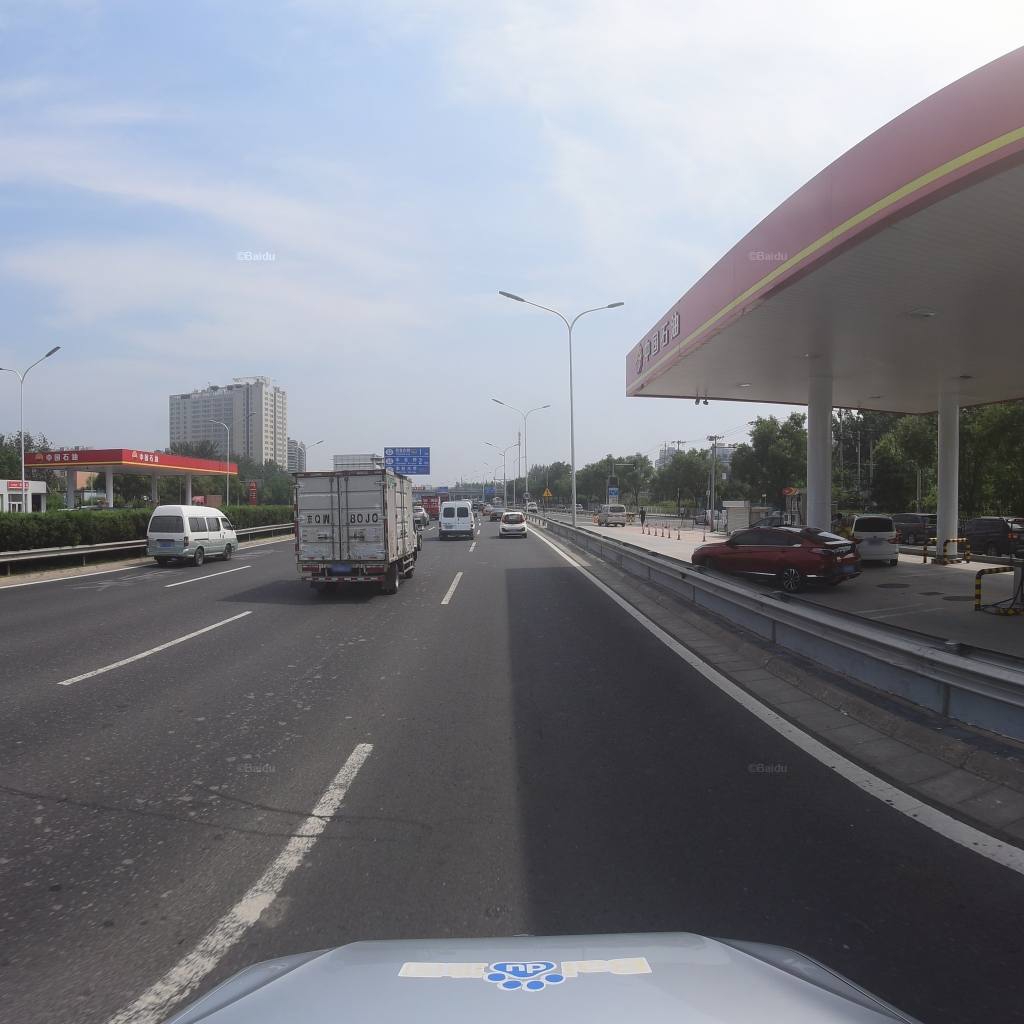
Region: Fengtai
Road damage annotations: transverse patch, transverse patch